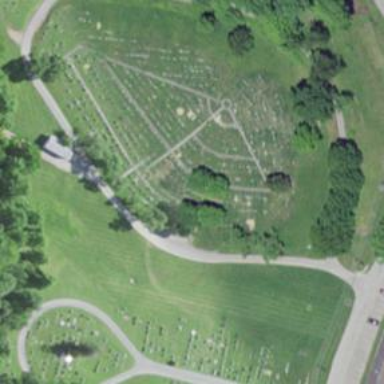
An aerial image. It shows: Cemetery.